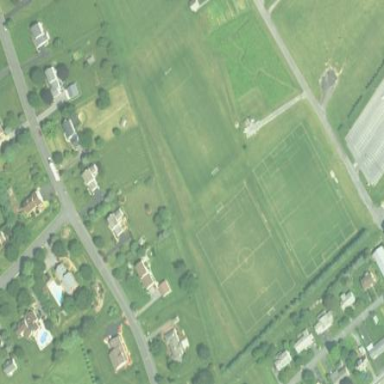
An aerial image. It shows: Soccer pitch for leisureland activities.